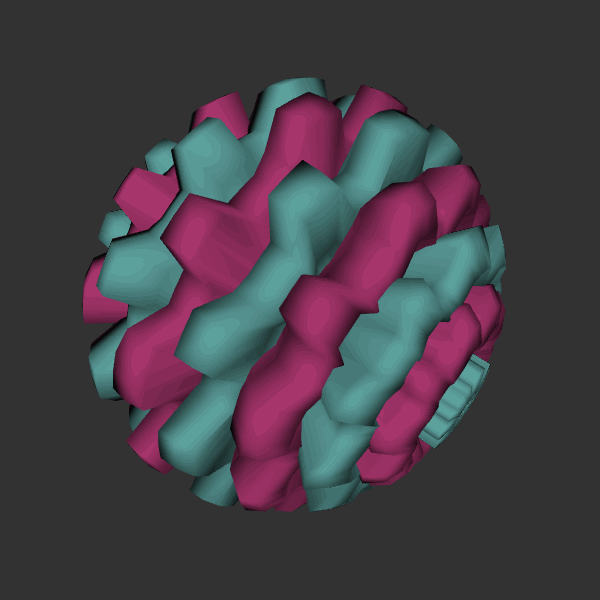
Background: dark